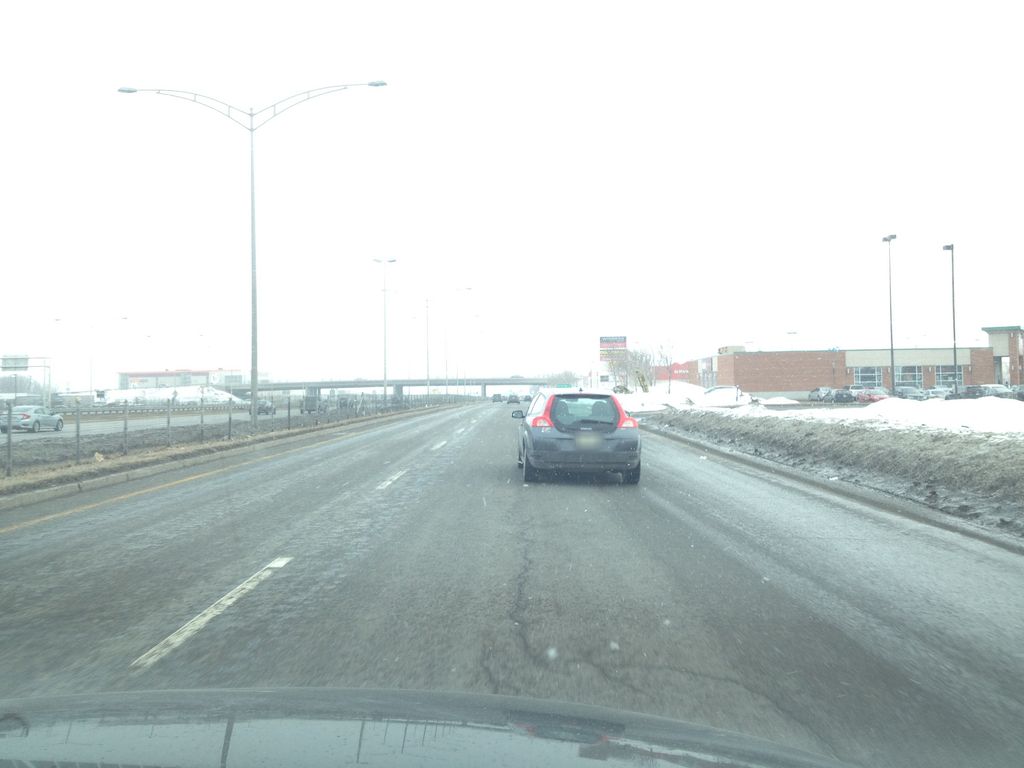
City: montreal